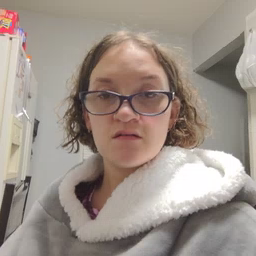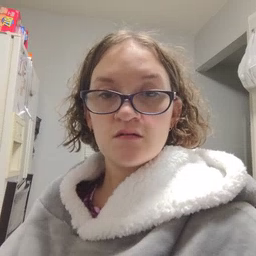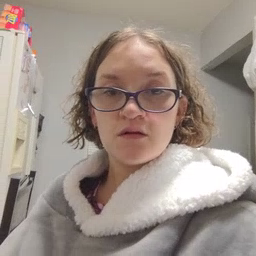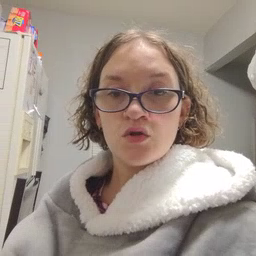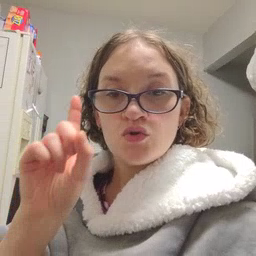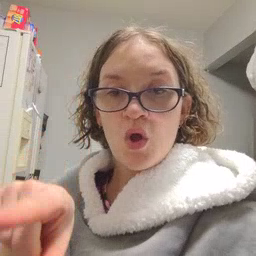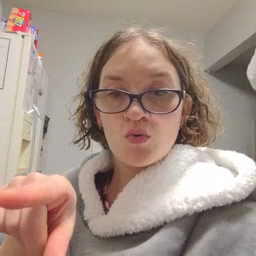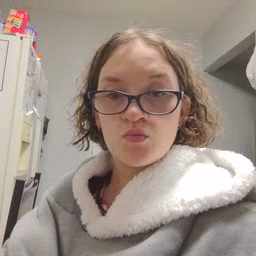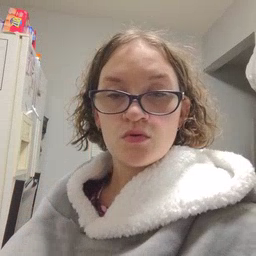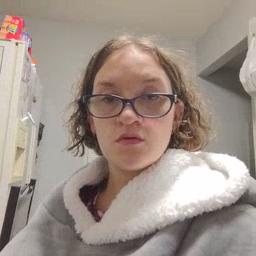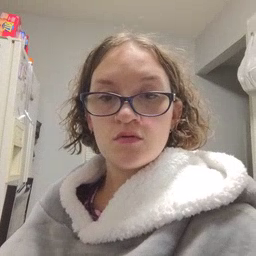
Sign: go